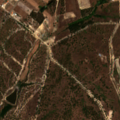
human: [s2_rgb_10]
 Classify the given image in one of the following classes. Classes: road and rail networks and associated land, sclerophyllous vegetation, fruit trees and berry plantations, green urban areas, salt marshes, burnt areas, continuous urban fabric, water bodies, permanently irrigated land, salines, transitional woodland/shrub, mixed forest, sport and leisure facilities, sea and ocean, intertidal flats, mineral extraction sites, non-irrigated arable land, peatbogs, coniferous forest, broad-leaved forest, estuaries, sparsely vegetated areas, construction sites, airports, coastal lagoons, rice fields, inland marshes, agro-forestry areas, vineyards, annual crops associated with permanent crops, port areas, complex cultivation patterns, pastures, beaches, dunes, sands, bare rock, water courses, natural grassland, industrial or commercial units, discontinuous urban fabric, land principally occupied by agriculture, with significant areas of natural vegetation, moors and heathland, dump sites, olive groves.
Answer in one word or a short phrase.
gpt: complex cultivation patterns, agro-forestry areas, broad-leaved forest